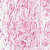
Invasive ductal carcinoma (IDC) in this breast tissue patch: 0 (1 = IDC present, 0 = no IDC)